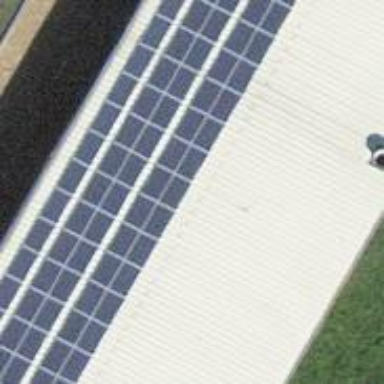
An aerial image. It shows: Solar power generator.